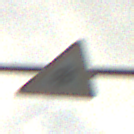
Verkehrszeichen: SchneeOderEisglaette
Umgebung: Outdoor, Nature
Tageszeit: SunriseSunset
Wetter: PartlyCloudy
Licht: Natural
Jahreszeit: Summer
Kontrast: HighContrast